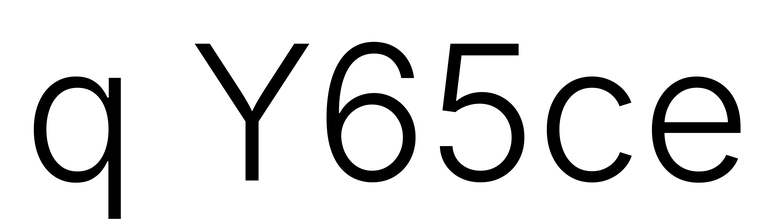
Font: Inter_Light